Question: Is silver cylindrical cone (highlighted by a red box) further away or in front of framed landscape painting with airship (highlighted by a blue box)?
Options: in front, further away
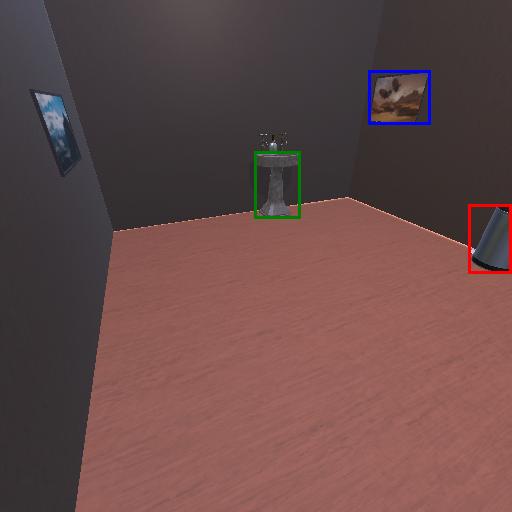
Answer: in front